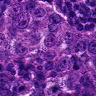
Metastatic tissue present: yes